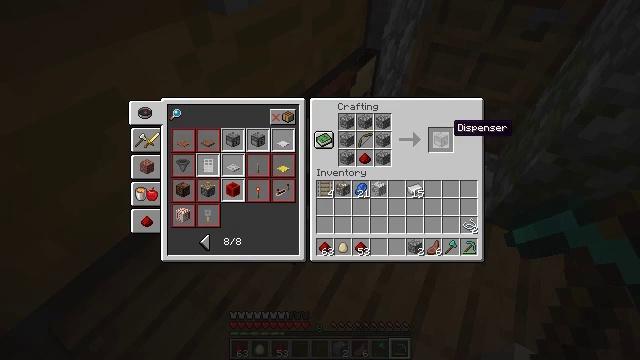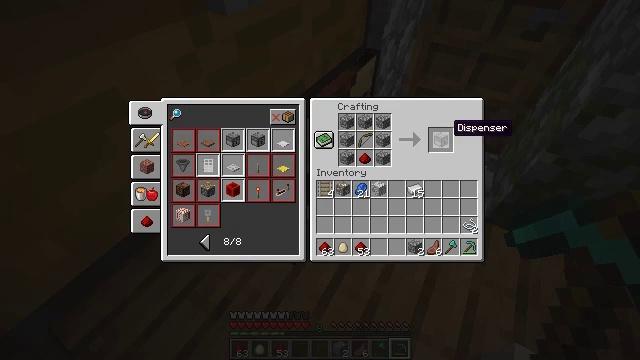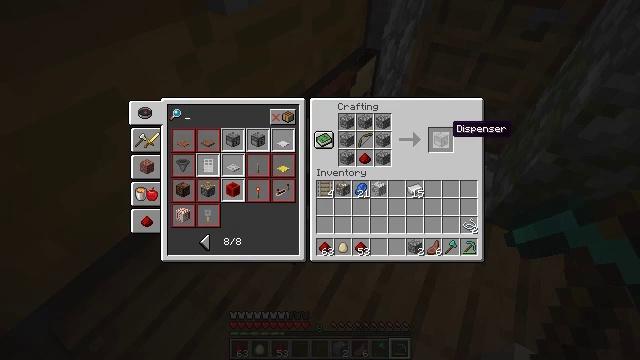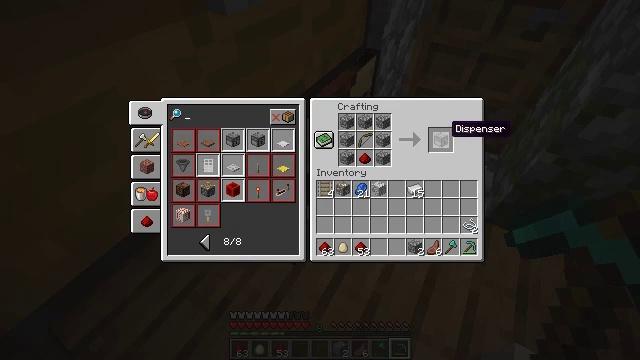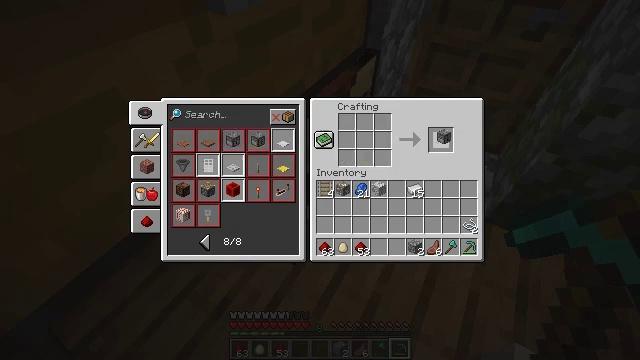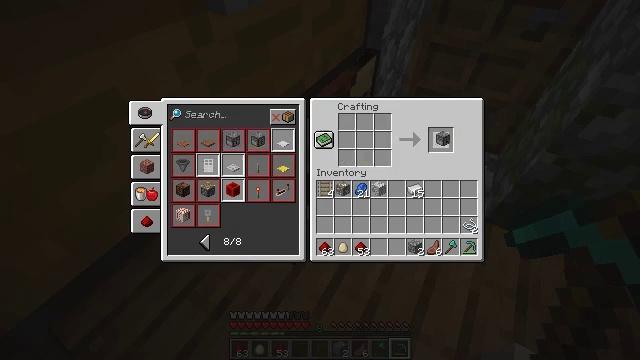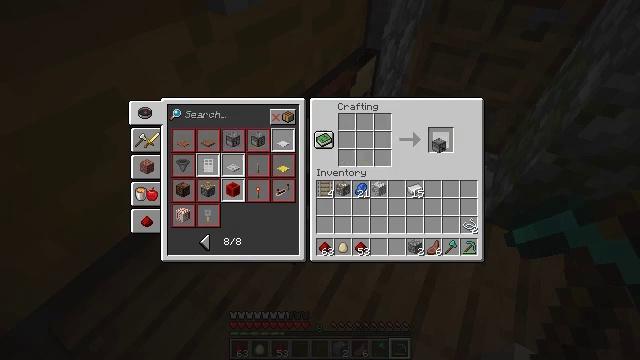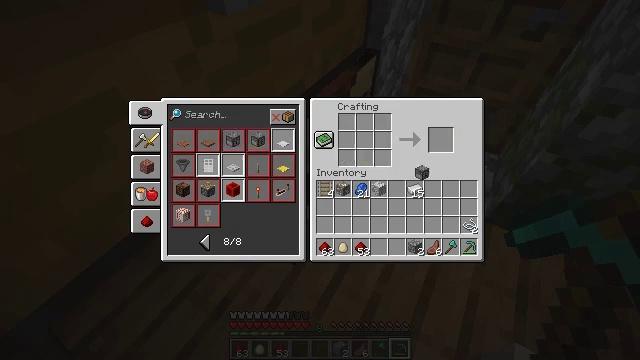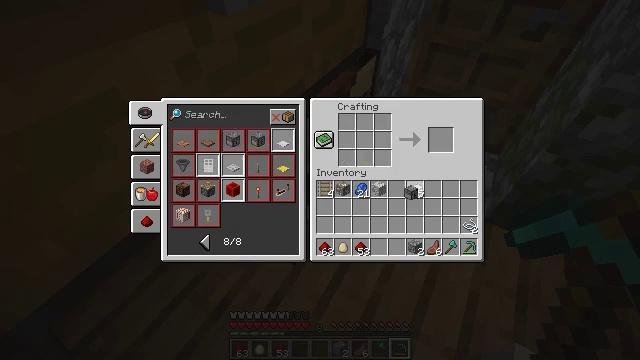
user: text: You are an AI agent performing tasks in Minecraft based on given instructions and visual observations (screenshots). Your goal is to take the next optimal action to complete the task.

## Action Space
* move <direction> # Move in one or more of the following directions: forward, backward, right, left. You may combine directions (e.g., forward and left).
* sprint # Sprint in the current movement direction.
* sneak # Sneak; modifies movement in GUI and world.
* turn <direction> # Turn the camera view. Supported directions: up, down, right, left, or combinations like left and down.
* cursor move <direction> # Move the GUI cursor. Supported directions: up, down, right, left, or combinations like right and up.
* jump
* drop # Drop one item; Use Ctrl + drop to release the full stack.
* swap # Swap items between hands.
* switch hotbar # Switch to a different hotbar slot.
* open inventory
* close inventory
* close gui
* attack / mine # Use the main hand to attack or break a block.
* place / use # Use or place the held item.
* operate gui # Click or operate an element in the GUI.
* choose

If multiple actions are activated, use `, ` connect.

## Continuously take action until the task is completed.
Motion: motion action
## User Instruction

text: Use a crafting table to craft a dispenser.
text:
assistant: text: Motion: no_op
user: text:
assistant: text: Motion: no_op
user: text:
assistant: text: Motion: no_op
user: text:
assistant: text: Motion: operate gui
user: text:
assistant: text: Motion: operate gui
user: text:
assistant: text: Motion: cursor move down, operate gui
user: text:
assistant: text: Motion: cursor move left and down
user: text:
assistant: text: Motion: cursor move left and down
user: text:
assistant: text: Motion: no_op